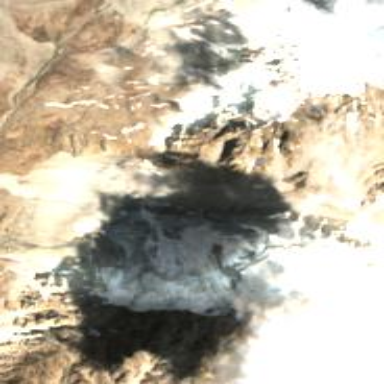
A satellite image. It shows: Stunning view of glacier.